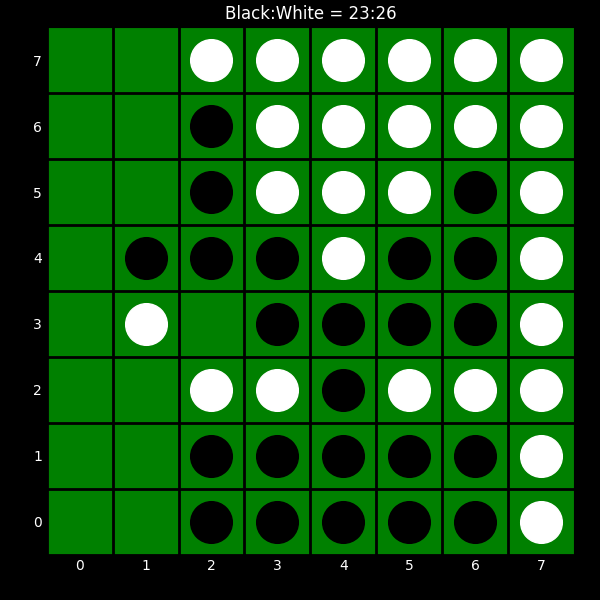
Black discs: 23
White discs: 26